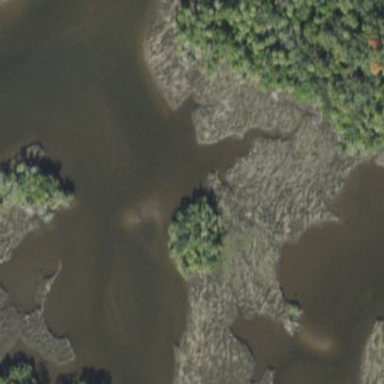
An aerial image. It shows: Marsh wetland with tidal influence.